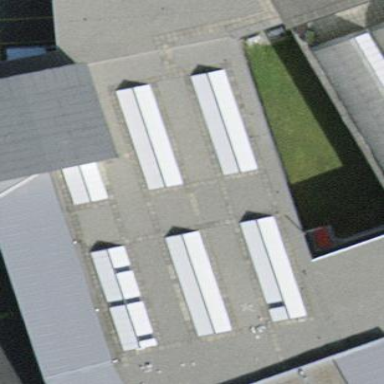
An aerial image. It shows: Industrial building.